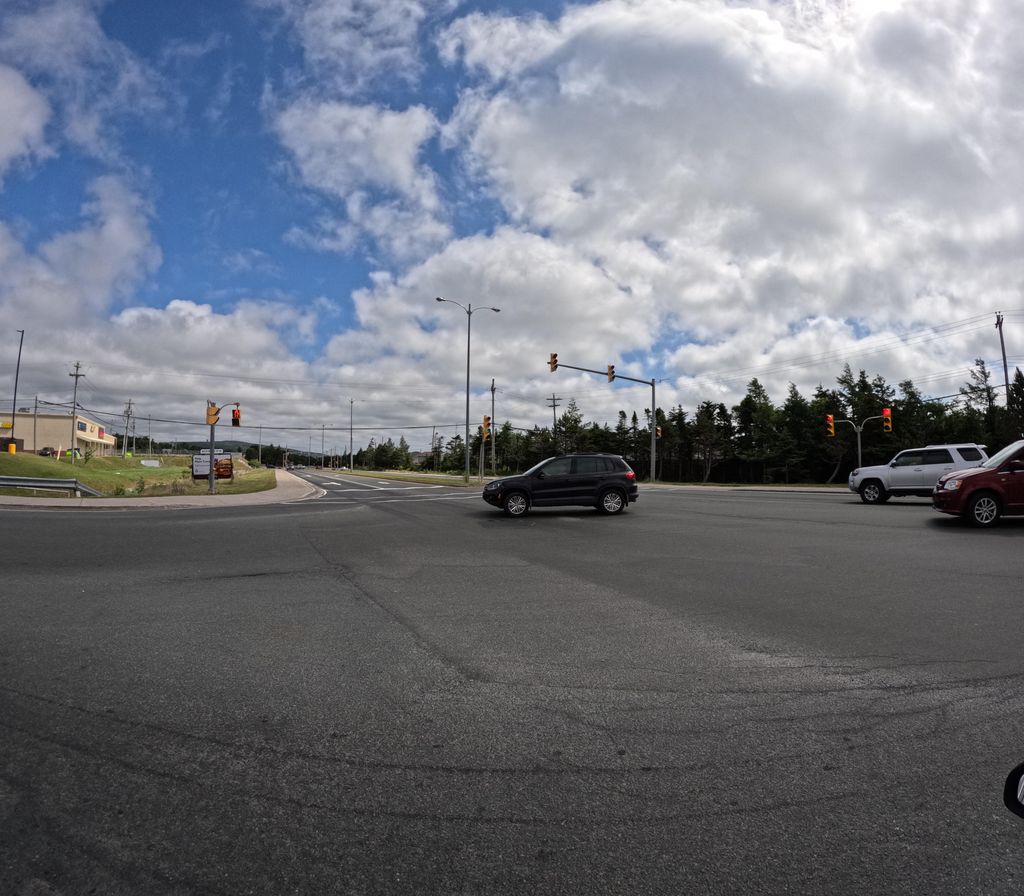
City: st_johns